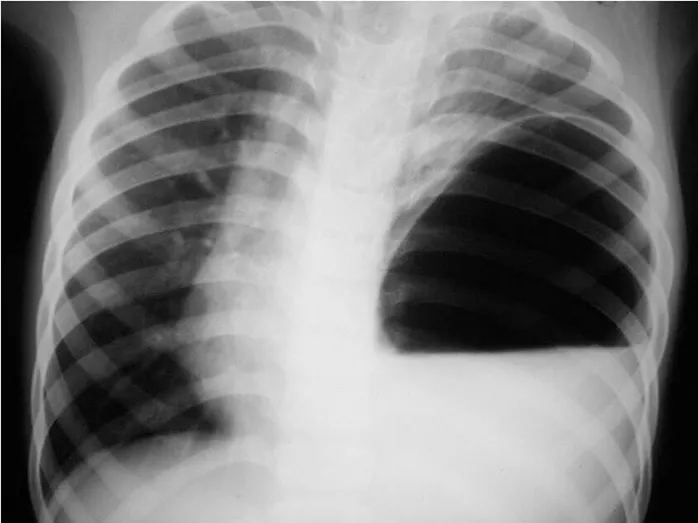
The plain chest x-ray shows an air-fluid level on the left side of the chest with an absent gastric shadow, initially interpreted as hydropneumothorax.
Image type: radiology (x_ray)